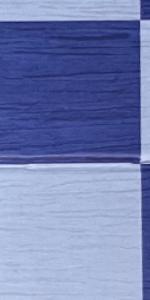
Label: Empty